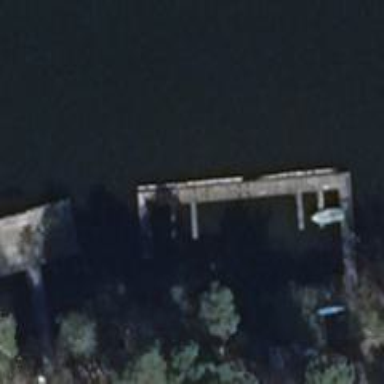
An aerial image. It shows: Man-made pier.